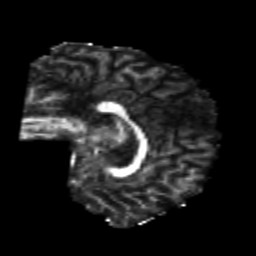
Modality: FA
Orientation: sagittal
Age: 20
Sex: female
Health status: healthy
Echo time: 0.074 s